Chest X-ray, AP view. Patient: 61 years old, sex M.
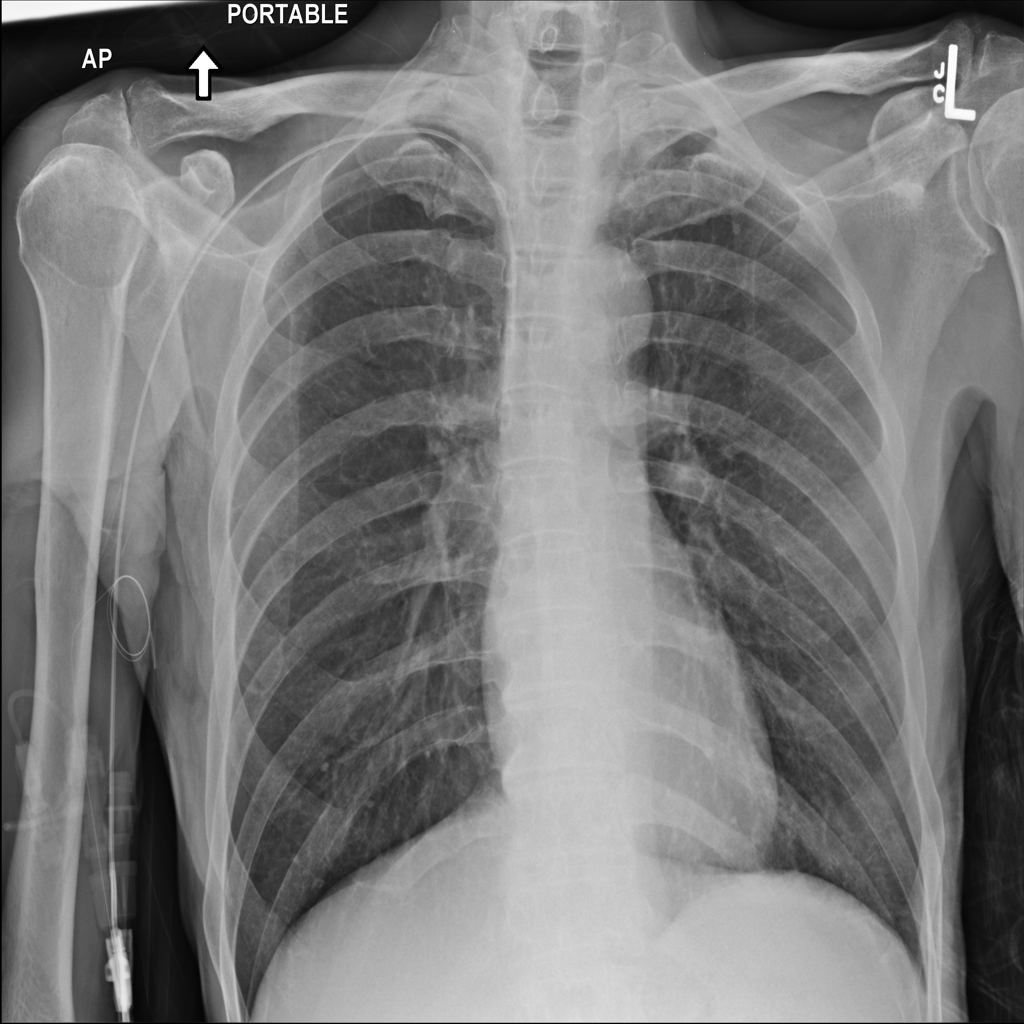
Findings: No Finding